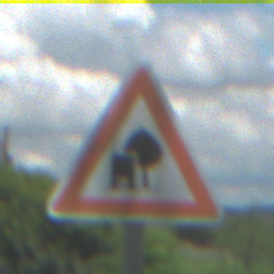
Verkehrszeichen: UnzureichendesLichtraumprofil
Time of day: Midday
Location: Outdoor (Nature)
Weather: PartlyCloudy
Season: NotSpecified
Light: Natural